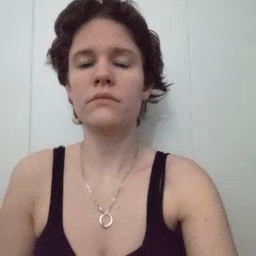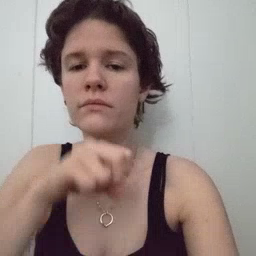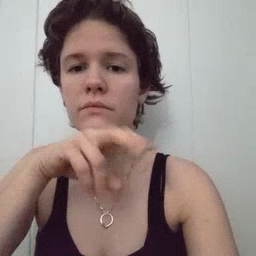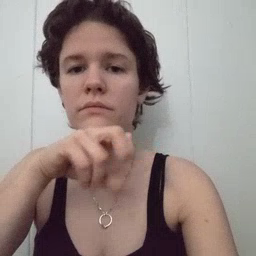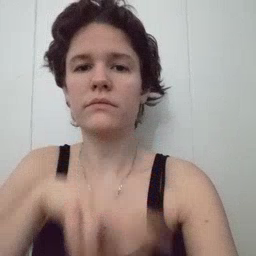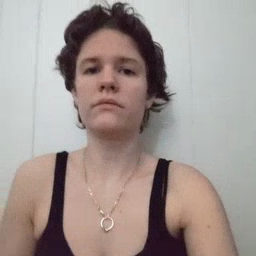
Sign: frog